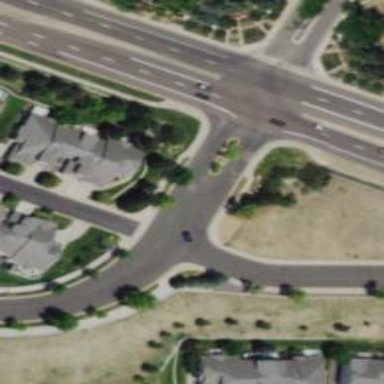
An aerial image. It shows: Unmarked crossing on footway.